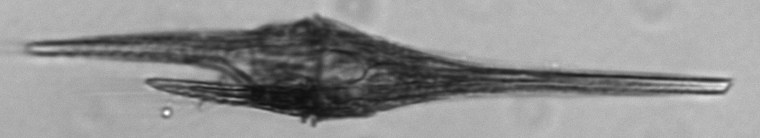
Label: Tripos_furca